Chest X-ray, AP view. Patient: 45 years old, sex M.
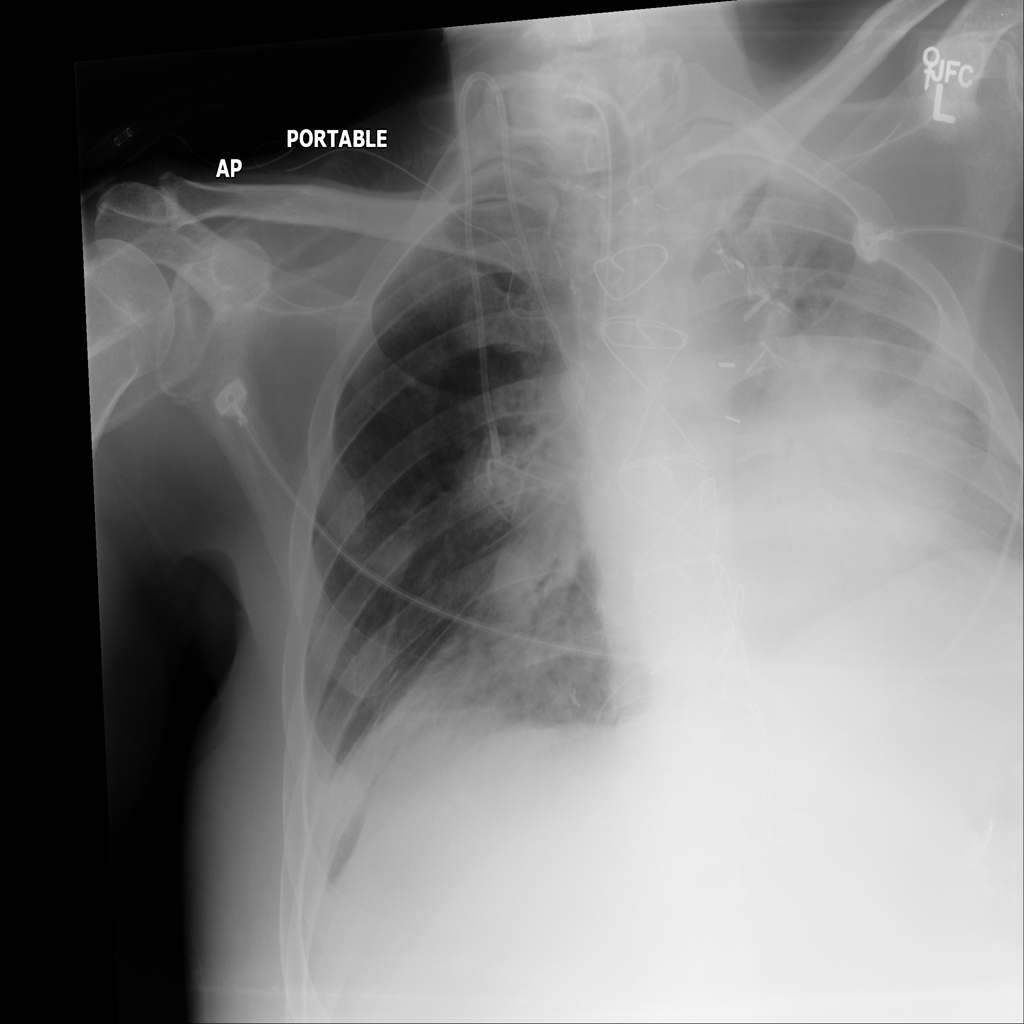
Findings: Atelectasis, Infiltration